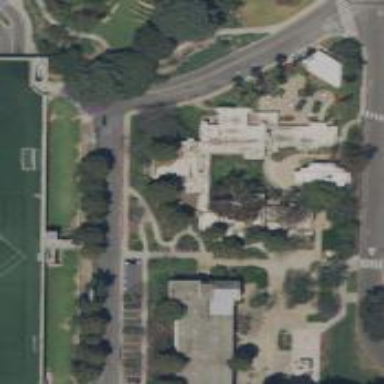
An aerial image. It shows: College building.